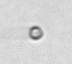
Label: nanoplankton_mix